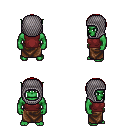
a pixel art fantasy rpg character, male body template, orc, green skin, maroon sleeveless shirt, robe skirt, red plain hairstyle, chain hood, four views (front, back, left, right), 2x2 character sprite sheet, small pixel art, hard edges, no anti-aliasing